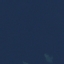
Label: SeaLake